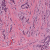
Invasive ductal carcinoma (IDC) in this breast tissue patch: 1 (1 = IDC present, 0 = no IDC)